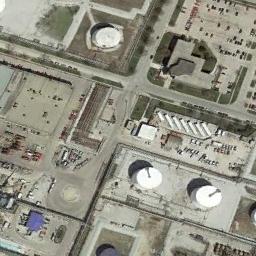
Label: storage tanks